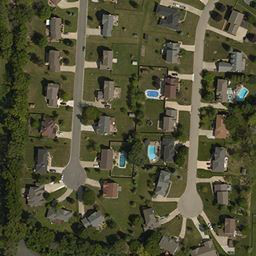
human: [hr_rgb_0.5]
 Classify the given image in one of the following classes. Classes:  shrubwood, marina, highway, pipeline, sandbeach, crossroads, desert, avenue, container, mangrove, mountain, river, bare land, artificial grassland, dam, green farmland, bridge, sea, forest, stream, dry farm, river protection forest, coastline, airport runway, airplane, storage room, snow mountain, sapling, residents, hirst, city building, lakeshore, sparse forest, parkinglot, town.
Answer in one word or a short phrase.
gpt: town